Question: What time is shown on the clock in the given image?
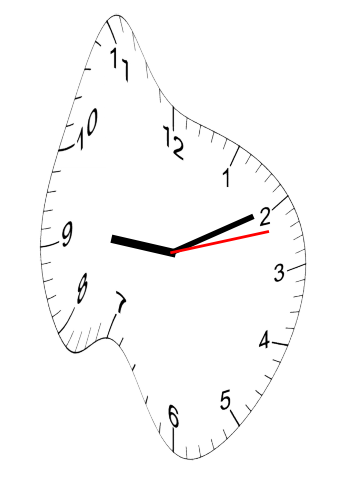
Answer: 09:10:12